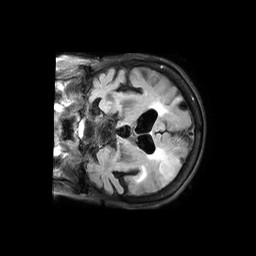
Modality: FLAIR
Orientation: coronal
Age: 85
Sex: female
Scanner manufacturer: philips
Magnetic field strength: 3 T
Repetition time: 11 s
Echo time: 0.12 s